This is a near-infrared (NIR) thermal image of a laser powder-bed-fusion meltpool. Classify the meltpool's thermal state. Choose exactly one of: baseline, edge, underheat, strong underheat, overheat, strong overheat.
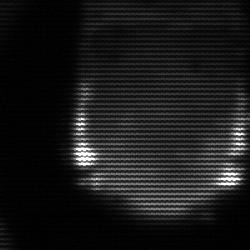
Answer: edge